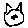
Label: cat